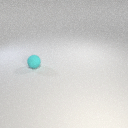
small cyan rubber sphere